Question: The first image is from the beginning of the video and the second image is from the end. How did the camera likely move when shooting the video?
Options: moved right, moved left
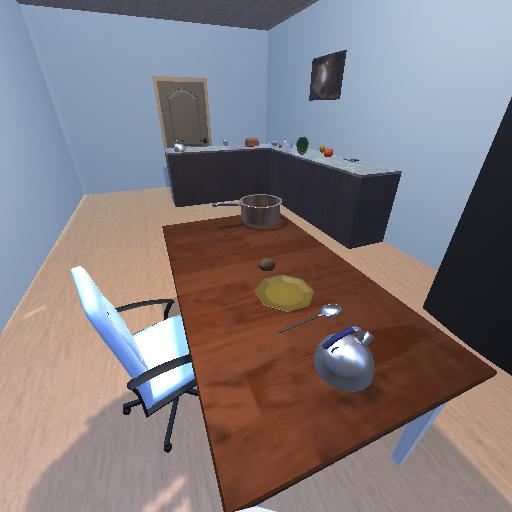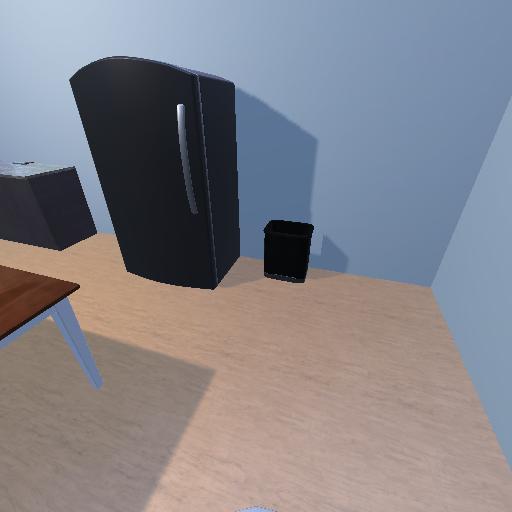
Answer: moved right